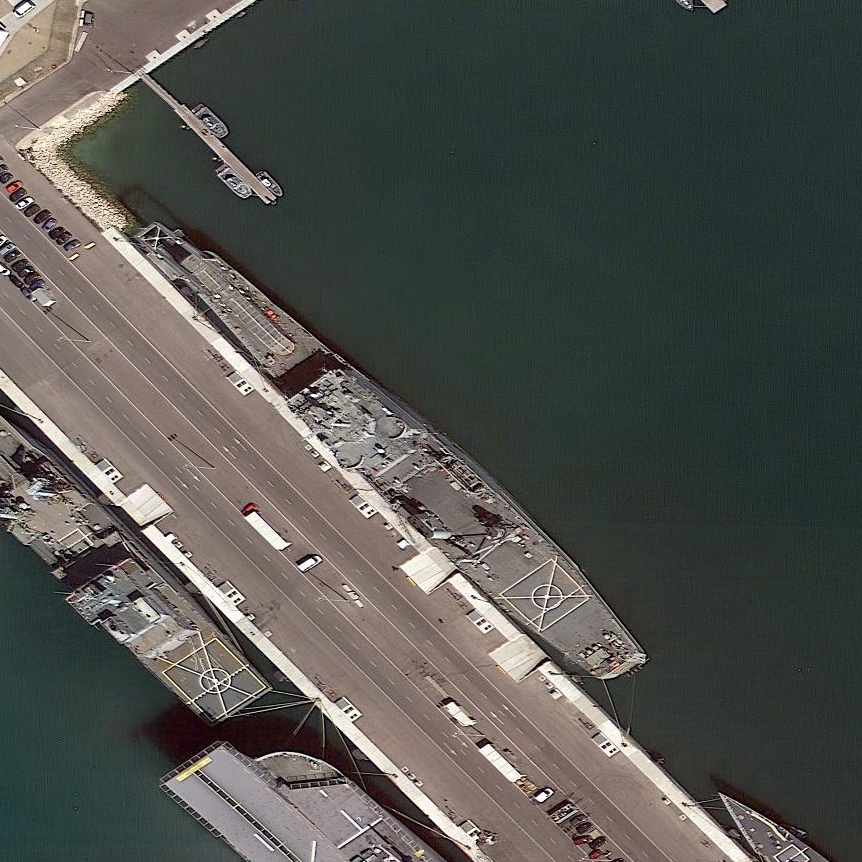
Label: cruiser